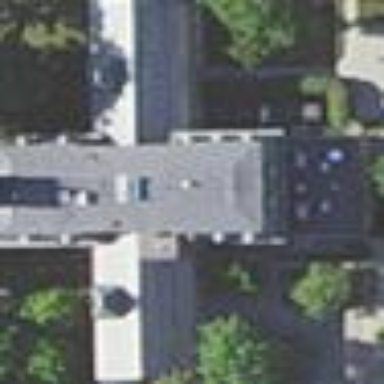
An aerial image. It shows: College building.